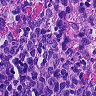
Metastatic tissue present: no